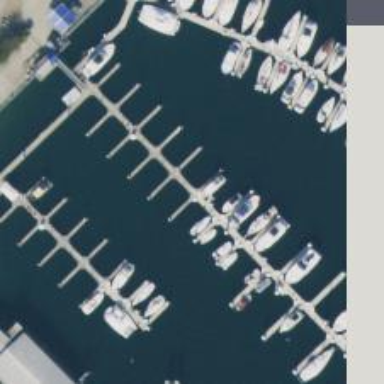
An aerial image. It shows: Pier with mooring facilities.